Question:
I want to create the above chart in jquery,html and css. I want to know of there is any existing jquery library or function to do it easily. If I want to make one of my own probably which will be the best jquery drawing library to take the chart ?
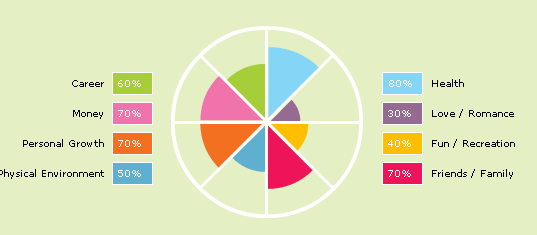
Answer: I would look into the wonderful d3.js library <URL>
EDIT: I remembered the name of the chart type. Polar.
Here is a great walk through with d3.js
<URL>